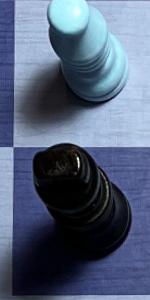
Label: King_Black